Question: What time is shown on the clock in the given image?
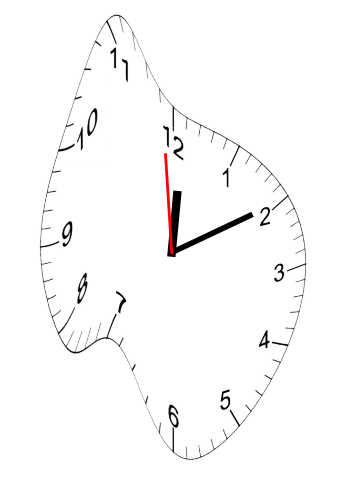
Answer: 12:09:59